Fundus camera: canon
Shooting center: optic_disc
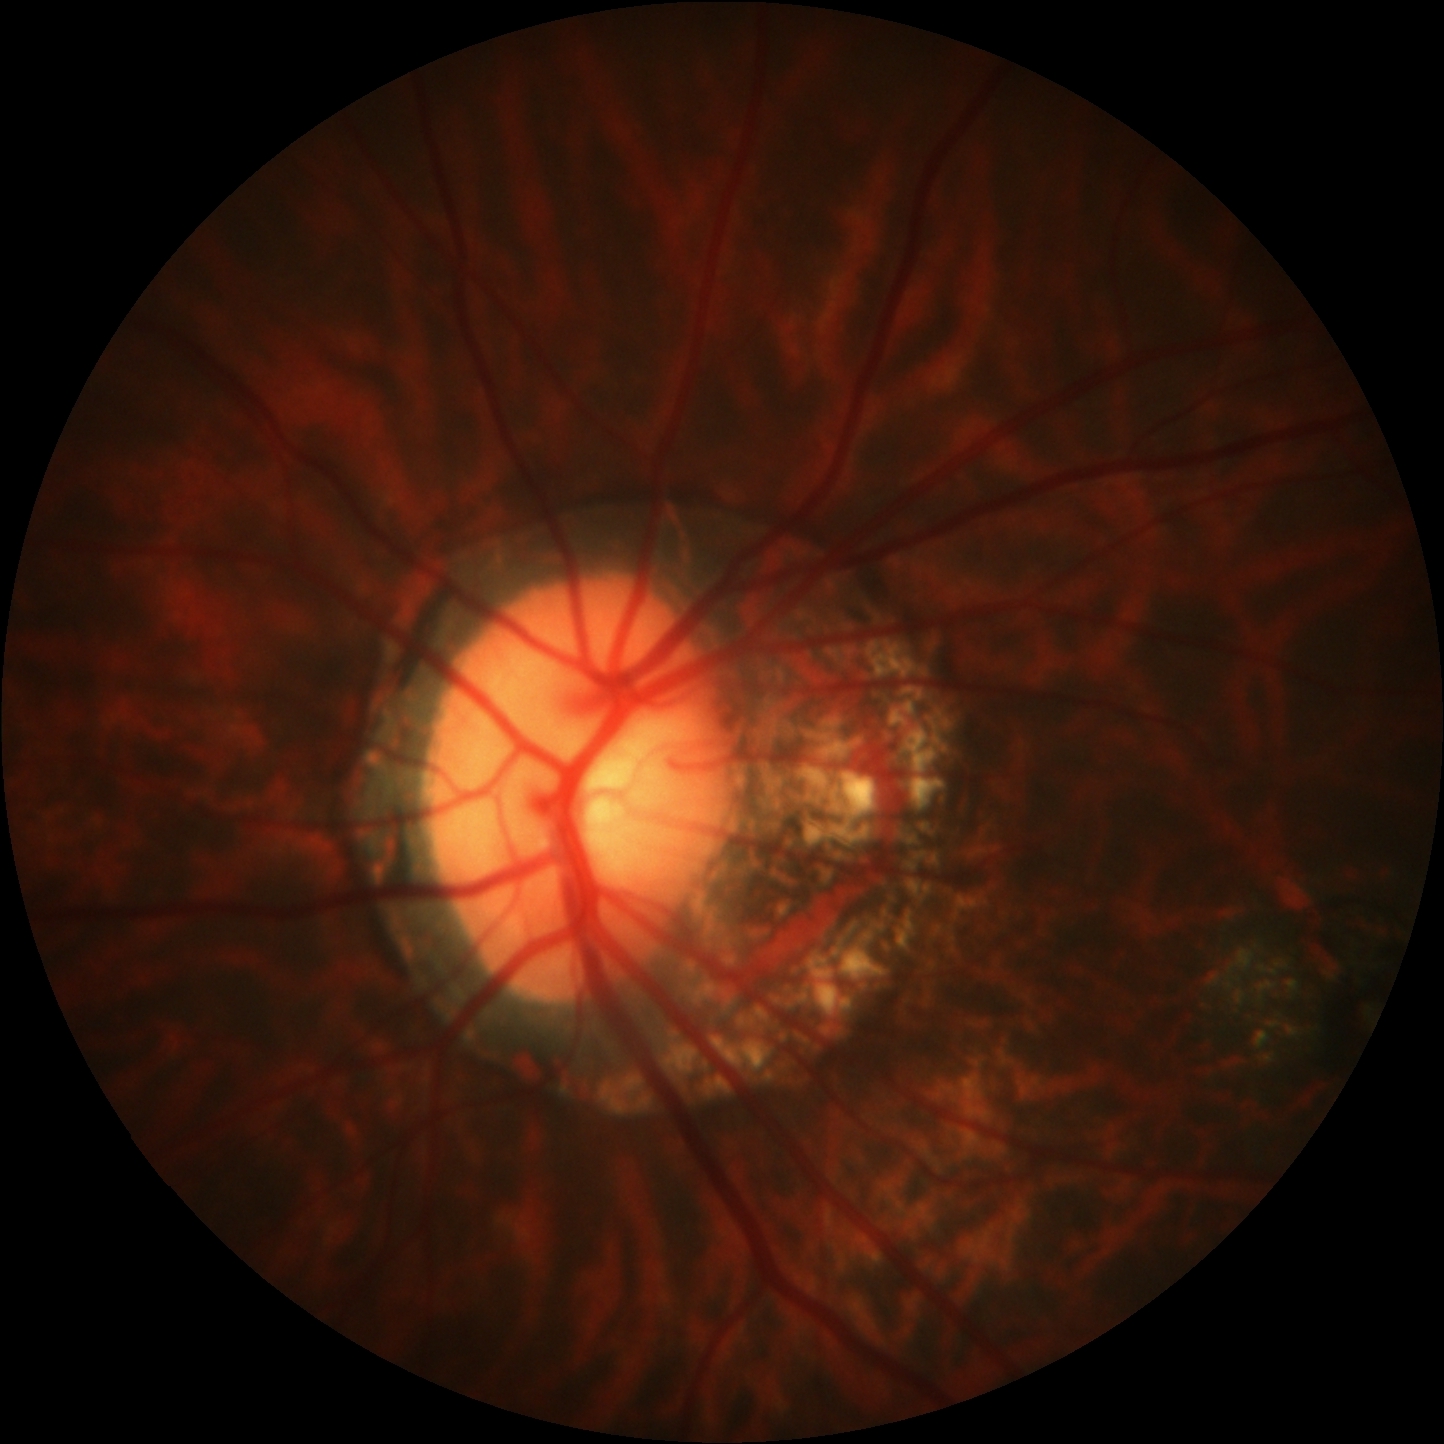
Pathologic myopia: yes
Patchy retinal atrophy: present
Retinal detachment: absent